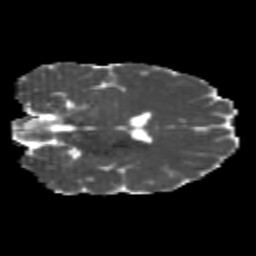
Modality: MD
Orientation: coronal
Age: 22
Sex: male
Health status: healthy
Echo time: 0.074 s